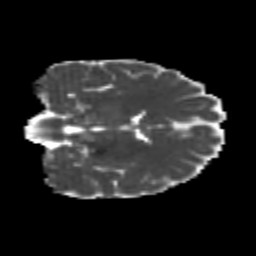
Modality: MD
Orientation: coronal
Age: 21
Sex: female
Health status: healthy
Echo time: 0.074 s